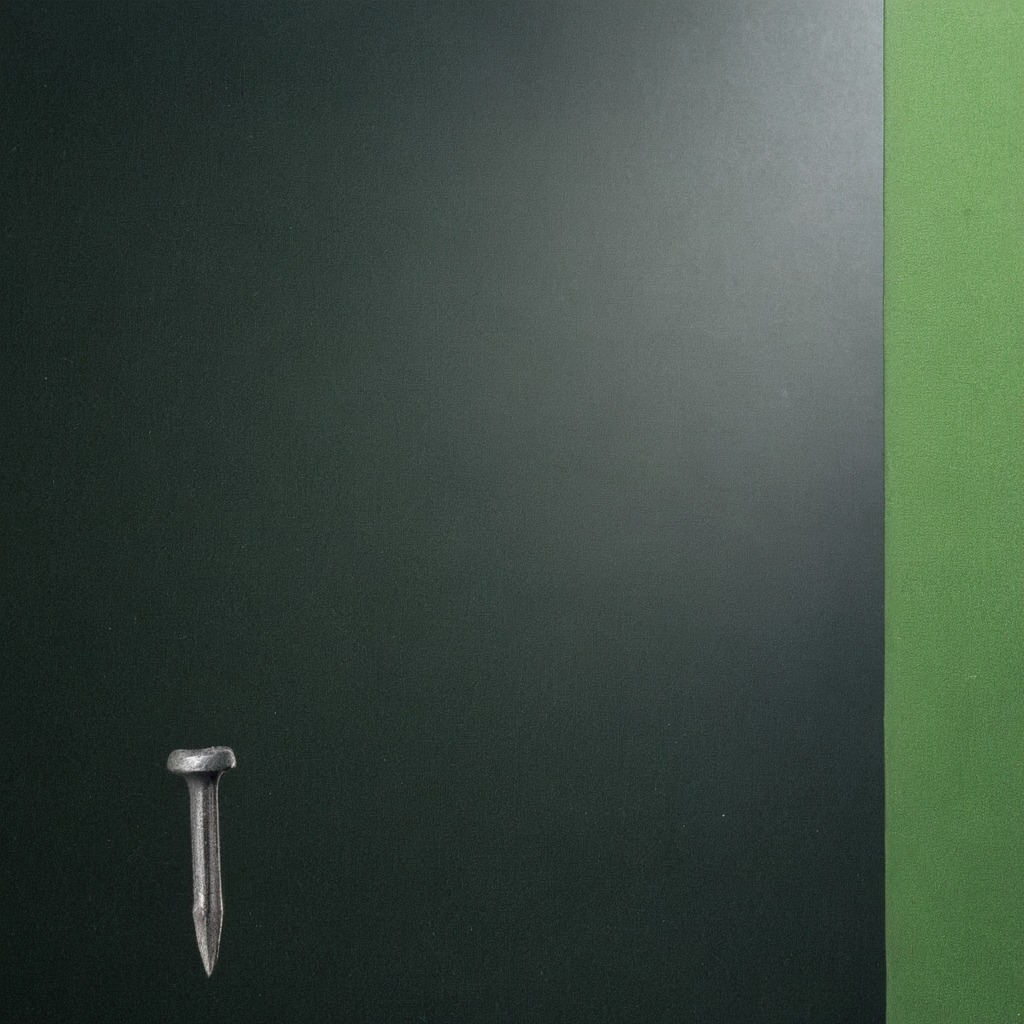
A nail is lying on a clean granite tabletop covered with a green rubber mat inside a workshop under bright overhead lighting crisp shadows high clarity worn but beneath the mat.